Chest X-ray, AP view. Patient: 26 years old, sex M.
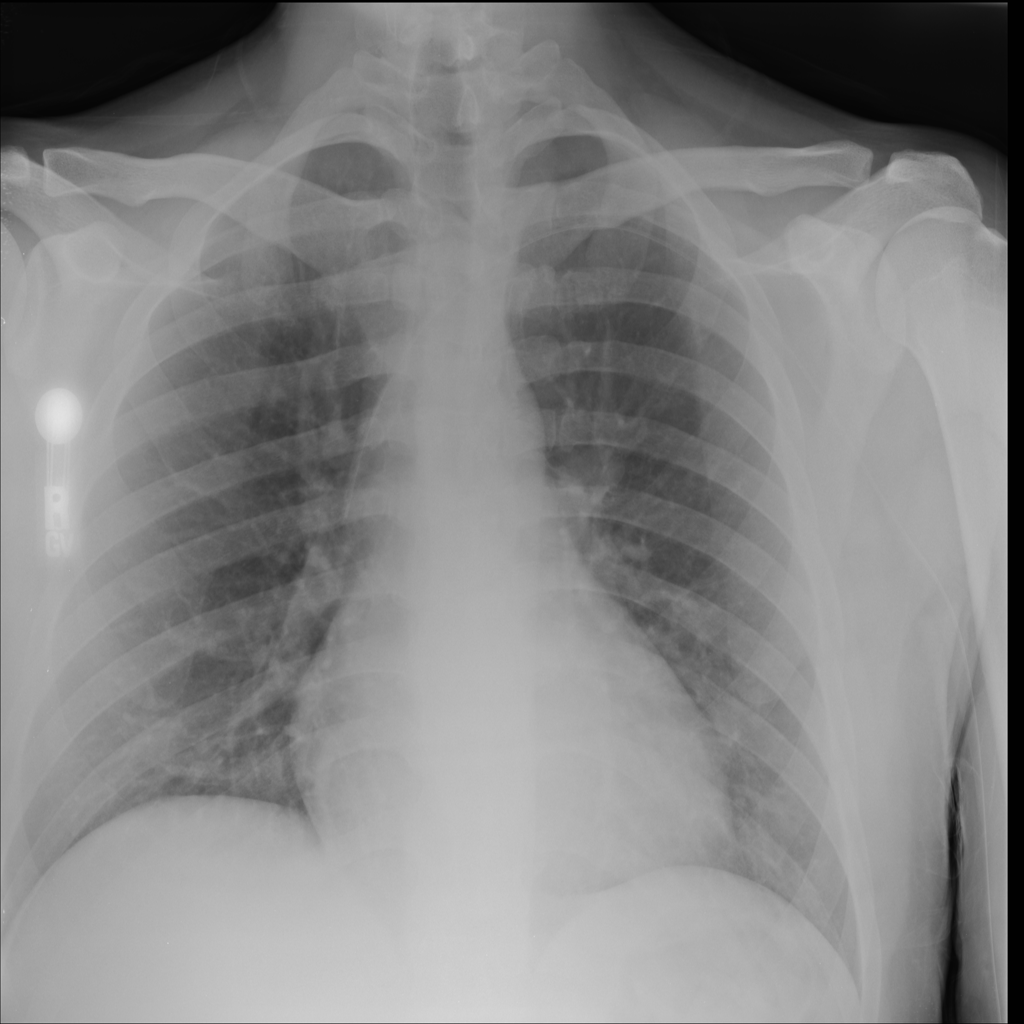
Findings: No Finding